Question: I'm working on my Cordova application to get it more viral. Therefore I want to include Facebook and the Open Graph API to publish in the news stream of playing users, when they archive new things in the game. I'm completely new to the whole fb and open-graph thing, so please help getting started with it.
I login a new user by running the following code:
'''
$(login).on("click", function() {
FB.login(function() {
console.log("Default Login succeded");
console.log("Asking for write permissions");
FB.login(function(rsp) {
console.log("GOT WRITE PERMISSIONS");
log(rsp);
}, {
scope : 'publish_stream'
});
}, {scope:"email"});
});
'''
I registered a Open graph action called 'buy' under the namespace 'einszwo'. As object I use a default 'object'.

It is not yet reviewed, but I'm using a developer facebook account to login on my device.
Now i want to call the action. To do that I use the following code:
'''
var obj = {
title : "I visited Google",
url : "http://www.google.com"
};
function callback(response) {
console.log(JSON.stringify(response));
}
FB.api('me/einszwo:buy','POST',obj, callback);
'''
Unfortunately the call fails with the following response from Facebook:
'''
{"error":{"type":"Exception",
"message":"The action you're trying to publish is invalid because it does not
specify any reference objects. At least one of the following properties
must be specified: object.","code":<PHONE>}}
'''
It would be really great if someone can help me with that problem or provide my some information where I can look for further information.
Thank you!
Sebastian
The solution to just paste a url as the objects works, but we want to use Facebook hosted Objects which you define in the <URL>. The approach is to be able to publish a activity of the user and if someone clicks on that activity we want them to be redirected to our application information page.
We cannot provide a page for every different object. Isn't there a possibility to use the Facebook Javascript SDK to use the predefined objects which are hosted on facebook?
I would really like to have a possibility like this to either create new objects
'''
var o = {
"og:title" : "Test " + new Date(),
"og:url" : "http://facebook.com/appcenter/**APPNAMESPACE**",
"og:type" : "Object"
}
FB.api('/me/**APPNAMESPACE**:buy', 'POST', {
object : o
}, function(response) { console.log(JSON.stringify(response));});
'''
this returns
'{"message":"(#3503) "{"og:title":"Test Thu May 23 2013 12:19:45 GMT+0300 (EEST)","og:url":"http://facebook.com/appcenter/einszwo","og:type":"Object"}" is an invalid value for property "object" with type "Reference"","type":"OAuthException","code":3503}'
or a way to use the ID of the predefined facebook objects like:
'''
FB.api('<PHONE>', 'POST', {
}, function(response) { console.log(JSON.stringify(response));});
'''
Can anyone help me?
Thanks!
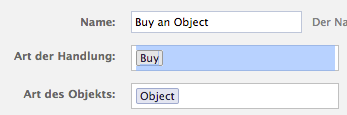
Answer: It sounds like you are talking about an app owned object.
> An app-owned object. These objects are used across your entire app. They are public, just like self-hosted objects. Anyone who uses your app can see them and they can be attached to any story your app creates.
You cannot use your appcenter url as an object (This really doesn't make sense if you think about what open graph URLs are meant for, and is pretty much a misuse of Open Graph)
You create an object in cURL or using the Object Browser

In my case I created a Leopluradon object for my coffeeshop type. Then I obtained the id (149831668534005) from the result of creation and used that in my call
'''
FB.api(
'/me/philippeharewood:code',
'post',
{ coffeeshop: '149831668534005' },
function(response) {
if (!response || response.error) {
alert('Error occured');
console.log(response.error);
} else {
alert('Publish was successful! Action ID: ' + response.id);
}
});
'''
A demo can be found at <URL>, it wouldn't work for you but you get the gist.

Then you can see it in your activity.

This is all explained in <URL>